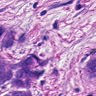
Metastatic tissue present: yes